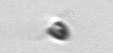
Label: Pyramimonas